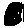
Label: line